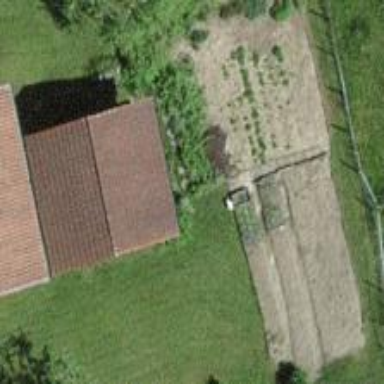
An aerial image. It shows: Rural barn.